Question: This is the snippet from my css file
'''
#centered{
position: relative;
text-align: center;
width: 50%;
margin-left: auto;
margin-right: auto;
}
#table{
text-align: center;
font-size: 1.5em;
font-weight: 900;
background-color: #5E9DC8;
}
'''
This is the html section that I'm trying to use:
'''
<!DOCTYPE html PUBLIC "-//W3C//DTD XHTML 1.0 Strict//EN"
"http://www.w3.org/TR/xhtml1/DTD/xhtml1-strict.dtd">
<html>
<head>
<title>Bicycle Store Database</title>
<link rel="stylesheet" type="text/css" href="web.css" />
</head>
<body>
<h1>ACME BICYCLE SHOP</h1>
<h2>GET IN GEAR!</h2>
<div id="centered">
<table id="table" border="0" cellpadding="10">
<tr>
<td><a href="search_inv.php" class="navTest">Go Shopping!</a><br/><br/>
<a href="search_service.html" class="navTest">Check a Service Ticket</a></td>
</tr>
</table>
</div>
<p><br/><a href="index.html">HOME</a></p>
</body>
</html>
'''
This is the result:

Everything I've read indicates that I've done this correctly, but it's off centered in all my browsers. Any thoughts?
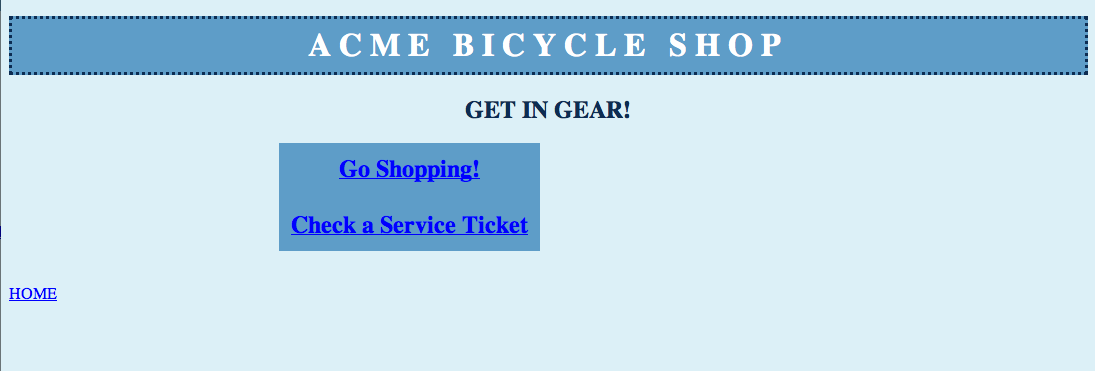
Answer: Why you are using table for that? any specific reason? Can't you simply do it like this?
'''
<div class="center">
<a href="#">Go Shopping</a>
<br>
<a href="#"></a>
</div>
.center {
margin: auto;
/* Other styles goes here, width height background etc */
}
'''